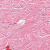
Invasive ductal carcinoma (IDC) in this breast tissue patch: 0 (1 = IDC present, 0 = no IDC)